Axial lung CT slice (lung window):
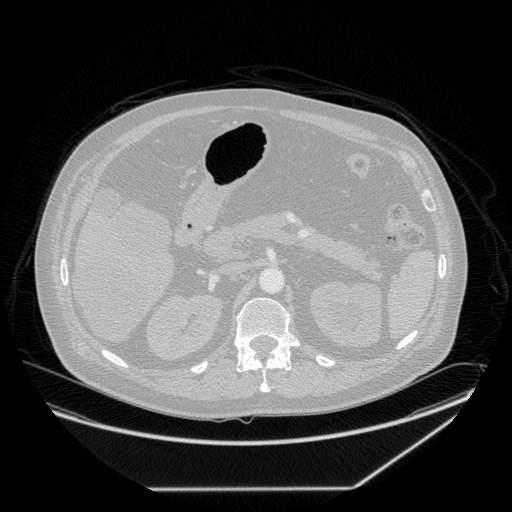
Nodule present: no